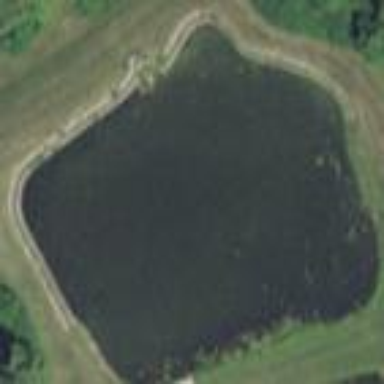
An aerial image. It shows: Pond located in basin area with natural surroundings of water.